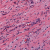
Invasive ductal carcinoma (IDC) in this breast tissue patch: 1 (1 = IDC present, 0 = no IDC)